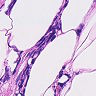
Metastatic tissue present: no